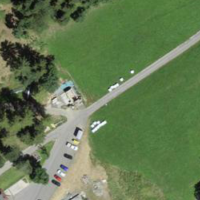
EUNIS habitat code: 52
Species observed at this site:
Colchicum autumnale